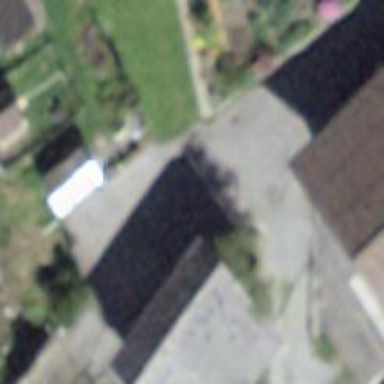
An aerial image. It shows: Shed building.